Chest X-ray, PA view. Patient: 67 years old, sex M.
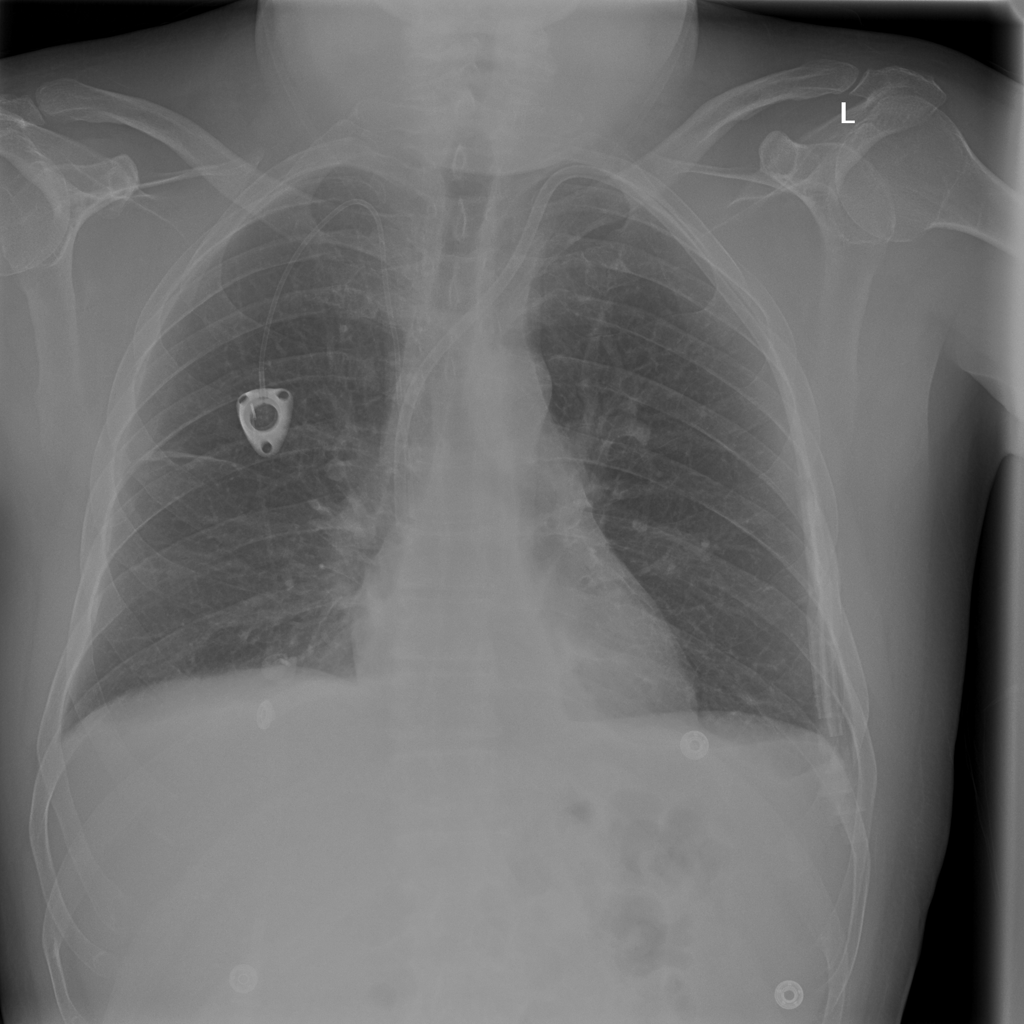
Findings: Atelectasis, Effusion